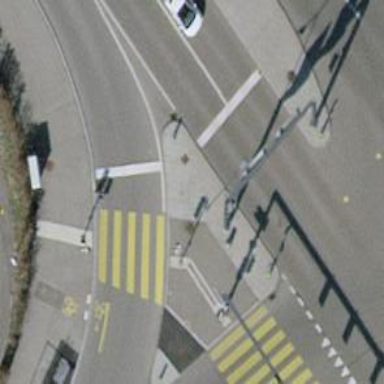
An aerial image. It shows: Asphalt road with primary highway designation. There are separate sidewalks on both sides.